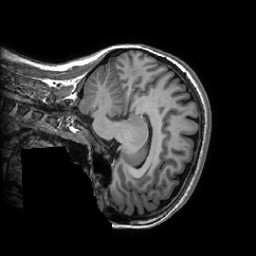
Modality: T1w
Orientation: sagittal
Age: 31
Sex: female
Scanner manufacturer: ge
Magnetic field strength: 3 T
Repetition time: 0.007348 s
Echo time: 0.003036 s